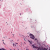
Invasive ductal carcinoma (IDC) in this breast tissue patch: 0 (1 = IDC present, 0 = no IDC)